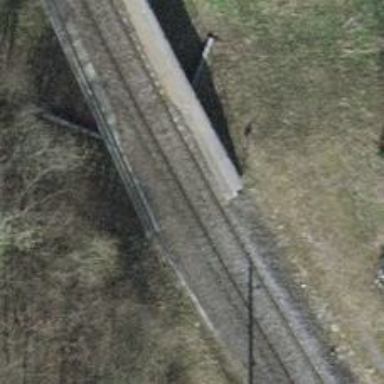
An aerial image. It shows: Railway bridge with electrified contact line. There is one track on the bridge.